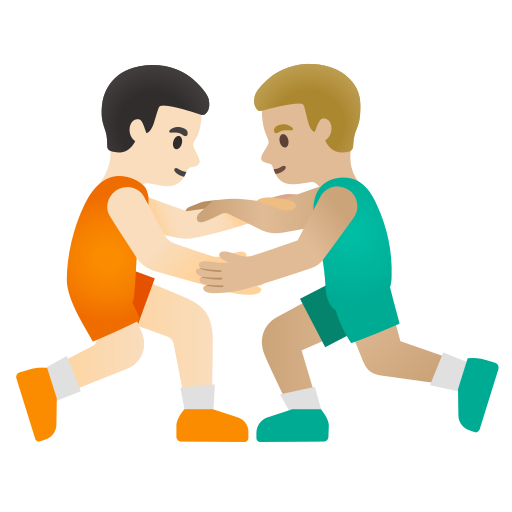
Emoji: 👨🏻‍🫯‍👨🏼